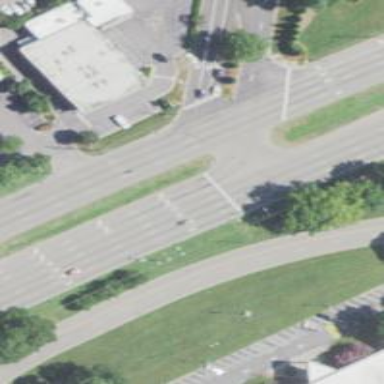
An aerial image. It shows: Traffic island covered with grass.